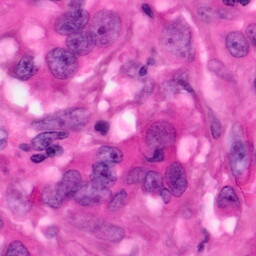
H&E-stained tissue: Pancreatic